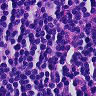
Metastatic tissue present: no